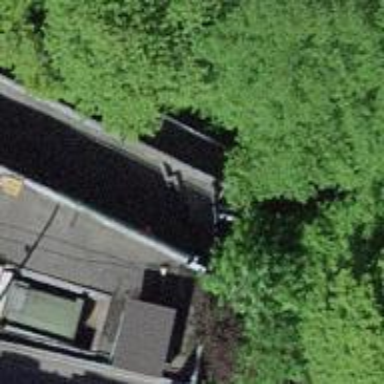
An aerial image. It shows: Parking entrance.